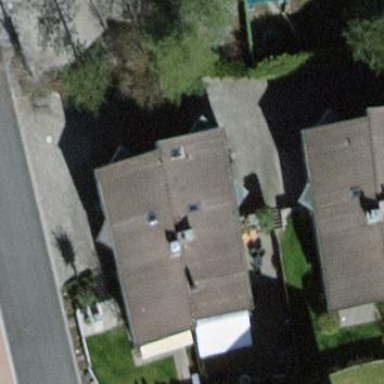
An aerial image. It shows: Semidetached house.